Field crop: maize
Growth stage: 2
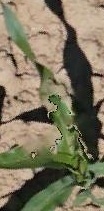
Species: maize